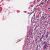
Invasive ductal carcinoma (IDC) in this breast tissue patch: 0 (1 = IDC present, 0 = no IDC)